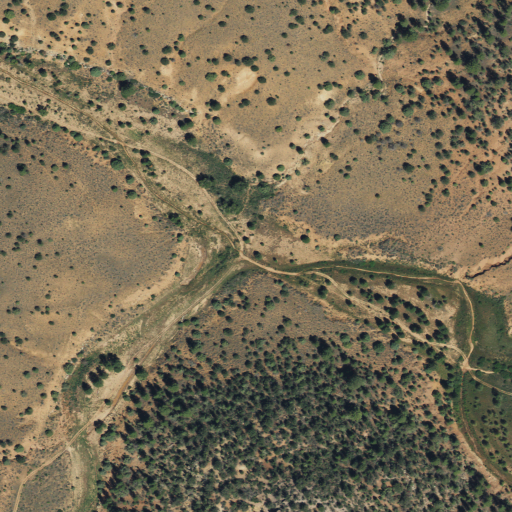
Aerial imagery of valley in Utah named Peavine Canyon containing shrub and evergreen forest